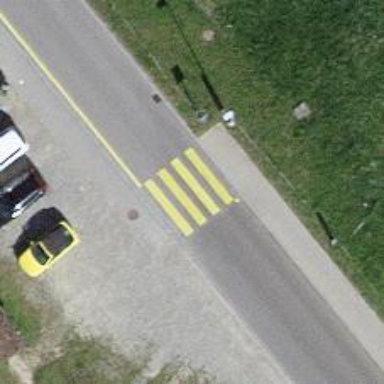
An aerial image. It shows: Uncontrolled zebra crossing on the road.